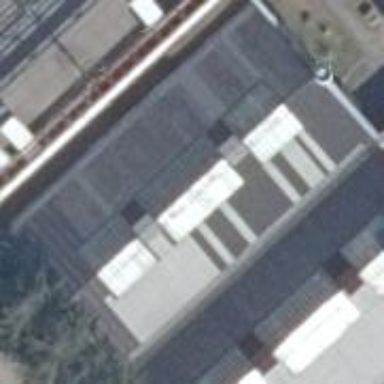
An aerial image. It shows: Building with gabled grey roof.